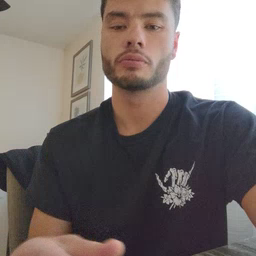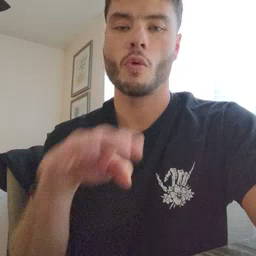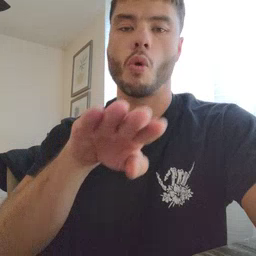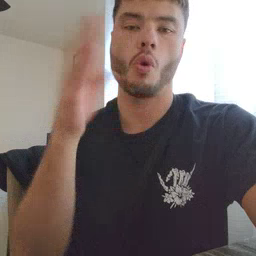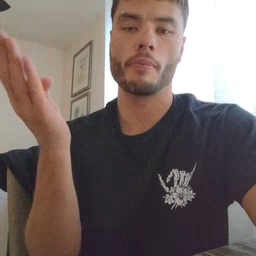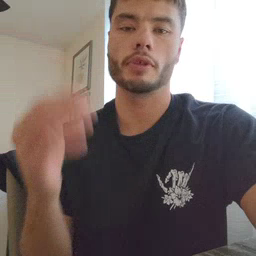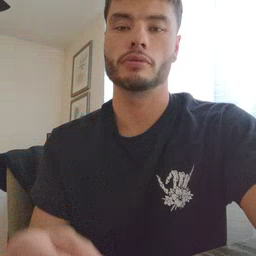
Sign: open